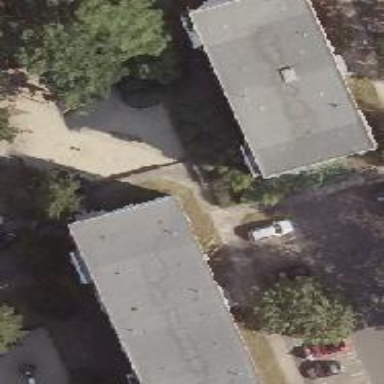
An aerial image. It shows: Apartment building with flat roof.